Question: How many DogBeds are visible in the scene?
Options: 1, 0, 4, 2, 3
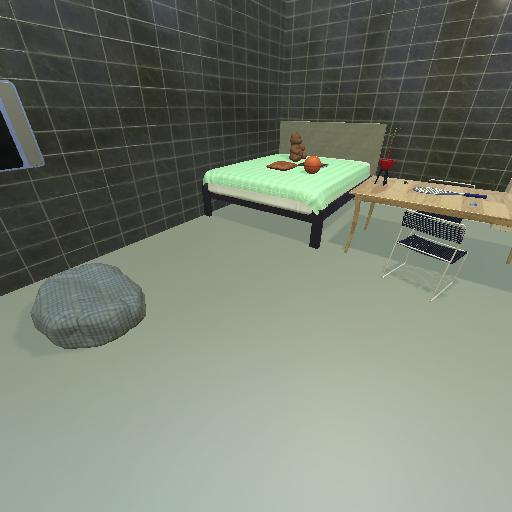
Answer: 1